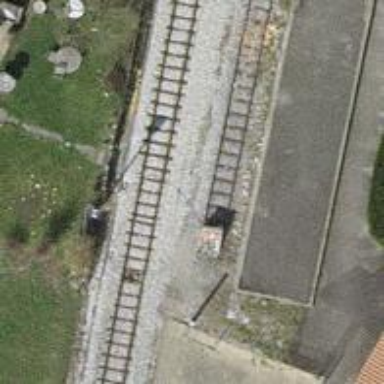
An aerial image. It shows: Disused railway yard with electrified contact lines.